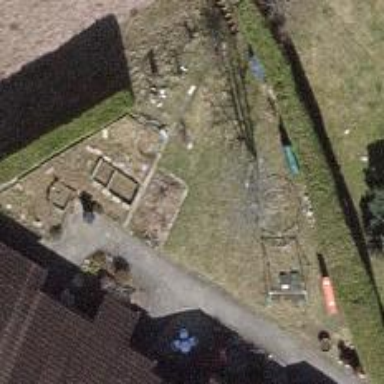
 designed for leisure activities on land."